Field crop: maize
Growth stage: 1
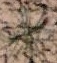
Species: salsola